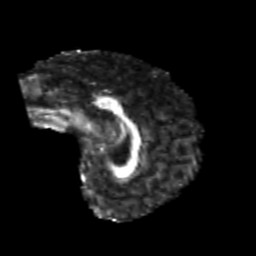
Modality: FA
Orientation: sagittal
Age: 25
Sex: male
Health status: healthy
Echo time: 0.074 s